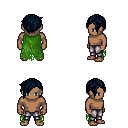
a pixel art fantasy rpg character, male body template, human, dark skin, green tattered cape, metal pants, raven pixie cut hairstyle, four views (front, back, left, right), 2x2 character sprite sheet, small pixel art, hard edges, no anti-aliasing